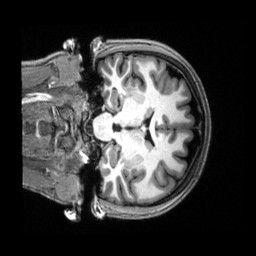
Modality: T1w
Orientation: coronal
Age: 24
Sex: female
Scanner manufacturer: siemens
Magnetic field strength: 3 T
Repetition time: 2.5 s
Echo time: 0.00222 s